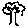
Label: tree